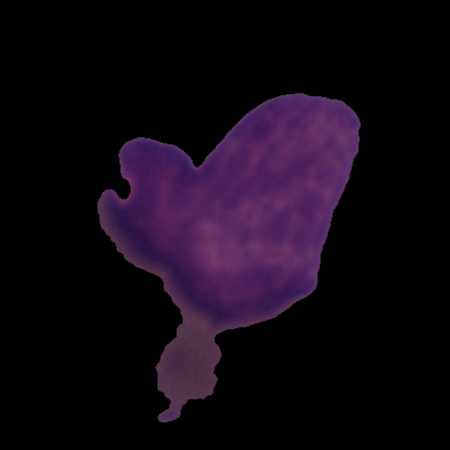
Label: cancer